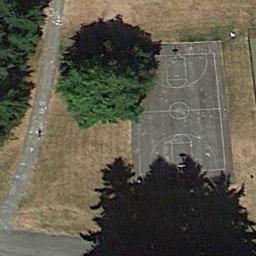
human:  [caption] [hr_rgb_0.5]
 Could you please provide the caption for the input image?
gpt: There is a basketball court on the open place next to some trees .

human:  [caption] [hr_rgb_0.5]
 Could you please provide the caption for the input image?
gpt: The basketball court is on the bare lawn,With several trees nearby .

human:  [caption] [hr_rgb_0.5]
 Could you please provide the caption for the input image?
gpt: There is a big tree beside the basketball court .

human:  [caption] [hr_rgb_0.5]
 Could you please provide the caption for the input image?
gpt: A basketball court on the vacant lot and some trees beside .

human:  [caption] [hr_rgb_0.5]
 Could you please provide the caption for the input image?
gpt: A road is beside the  basketball court .